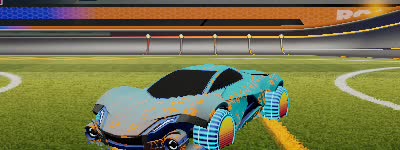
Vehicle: werewolf